Question: I joined three tables because there was no common record in the customers and order details table. I am not getting results, what could I be doing wrong?
<URL>
This my code
select distinct c.customername, sum(d.quantityOrdered) as totalquantity
from orders o
left join customers c on o.orderNumber = c.customerNumber
left join orderdetails d on o.ordernumber = d.ordernumber
group by c.customerNumber
The result when I run the query:

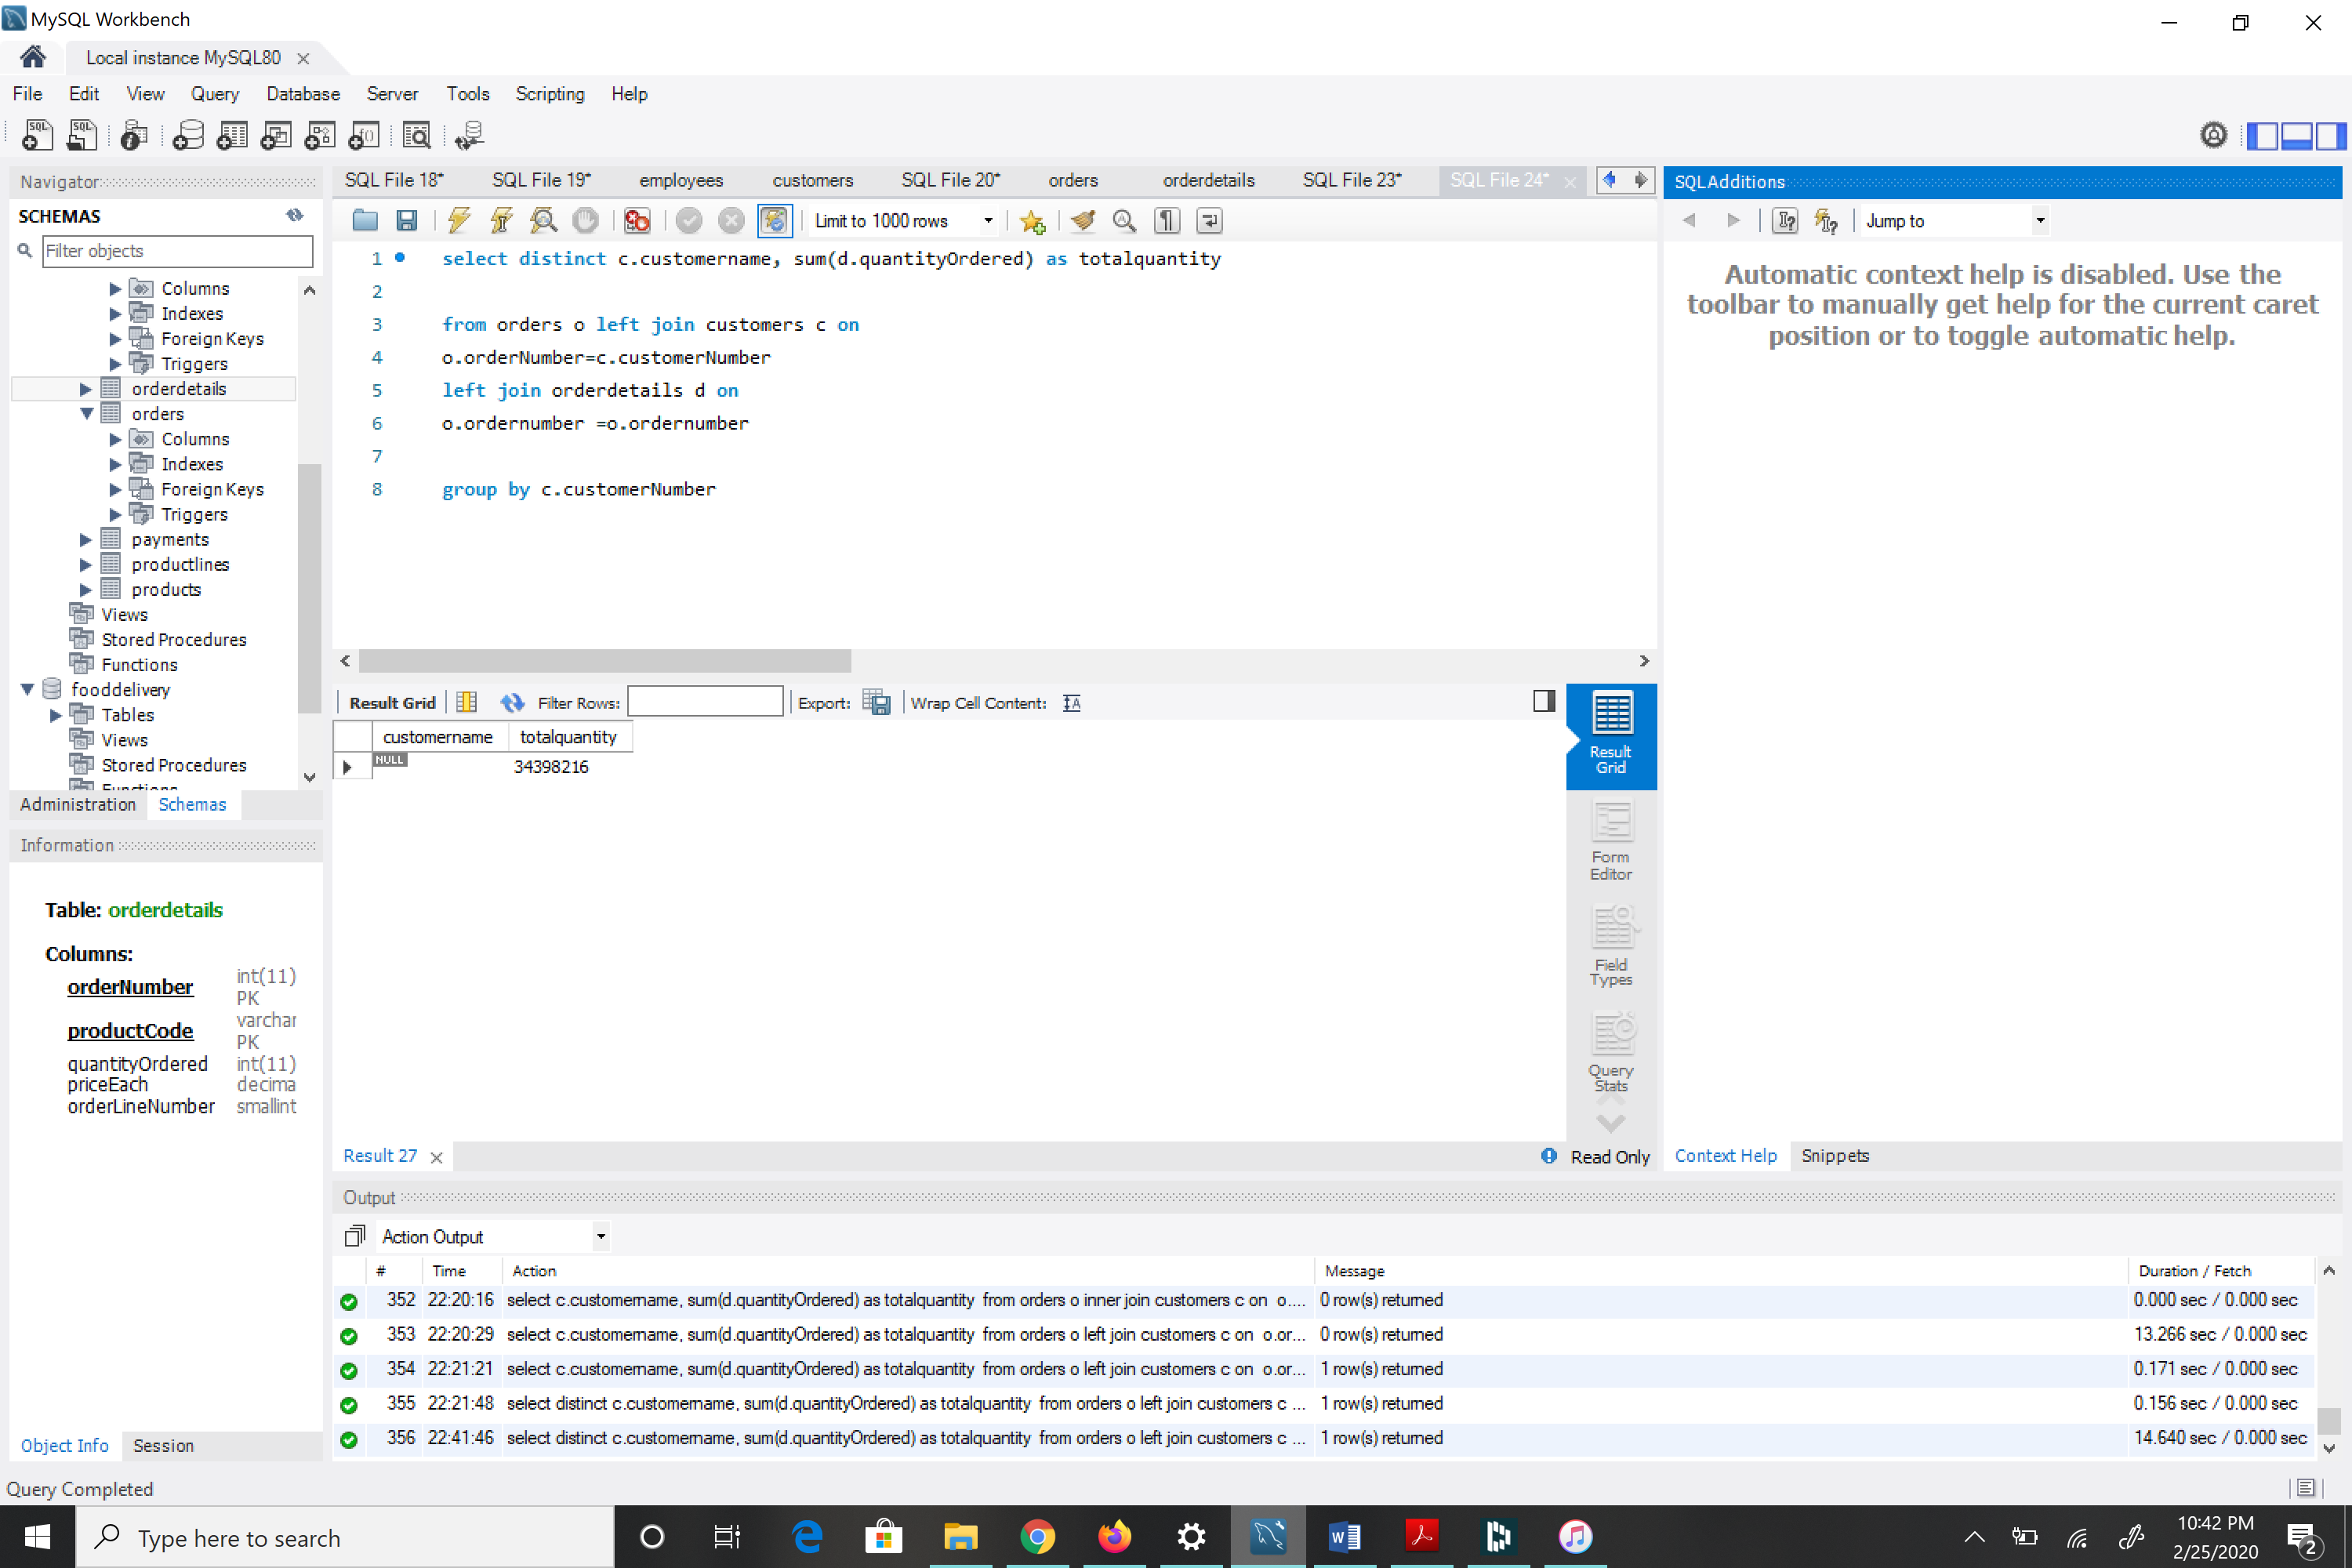
Answer: You need to change your condition from this:
'''
on o.ordernumber = o.ordernumber
'''
to this:
'''
on o.ordernumber = d.ordernumber
'''
---
Also you need to change this:
'''
o.orderNumber = c.customerNumber
'''
to this:
'''
o.customerNumber = c.customerNumber
'''
---
One more thing: you should join your table orders to your table customers not other way around. That means you will need to select from 'customers' and then left join table 'orders' and then left join 'orderdetails' on 'orders'.
'''
select distinct c.customername, sum(d.quantityOrdered) as totalquantity
from customers c
left join orders o on c.customerNumber = o.customerNumber
left join orderdetails d on o.ordernumber = d.ordernumber
group by c.customerNumber
having sum(d.quantityOrdered)<=500
'''
Thanks Eric!
As addition to this please do check your customer join also.